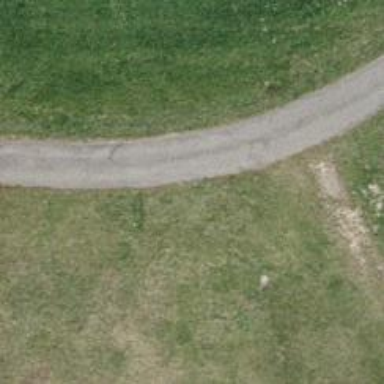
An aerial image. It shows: Paved track with grade1 quality.